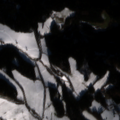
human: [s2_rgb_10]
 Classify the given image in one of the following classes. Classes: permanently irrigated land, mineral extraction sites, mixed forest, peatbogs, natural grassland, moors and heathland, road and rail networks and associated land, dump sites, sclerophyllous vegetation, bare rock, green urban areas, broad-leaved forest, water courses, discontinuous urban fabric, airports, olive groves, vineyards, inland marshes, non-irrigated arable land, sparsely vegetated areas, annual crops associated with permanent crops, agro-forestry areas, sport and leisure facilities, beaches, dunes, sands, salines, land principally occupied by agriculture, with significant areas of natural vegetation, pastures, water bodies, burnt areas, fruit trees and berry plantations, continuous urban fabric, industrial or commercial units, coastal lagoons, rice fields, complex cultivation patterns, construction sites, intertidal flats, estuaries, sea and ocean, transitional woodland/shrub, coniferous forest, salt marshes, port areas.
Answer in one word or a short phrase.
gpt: discontinuous urban fabric, pastures, complex cultivation patterns, coniferous forest, mixed forest